Question: Installing egit on indigo im given following options :

I've just checked 'Eclipse Egit' but should I be installing the other two unchecked features ? What are they used for ?
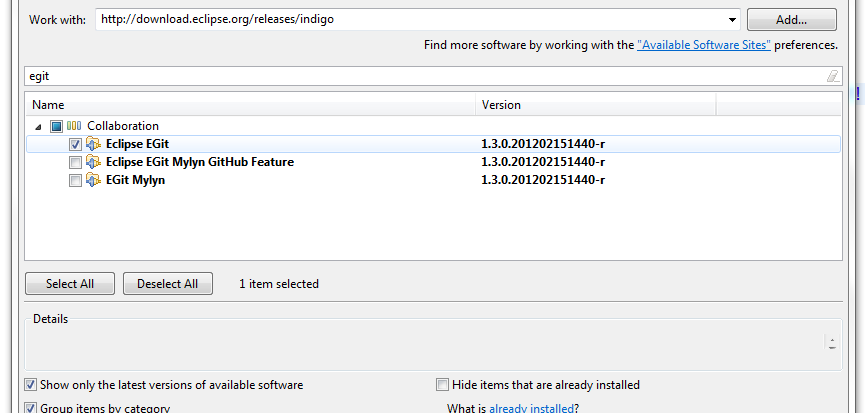
Answer: > Mylyn is the task and application lifecycle management (ALM) framework
for Eclipse.
<URL>EGit for Mylyn is a custom fork of EGit. It integrates EGit, the Git
plugin for Eclipse, with Mylyn, the task-focused framework.
<URL>The EGit Mylyn GitHub connector supports creating task repositories
for working with GitHub issues and Gists
<URL>